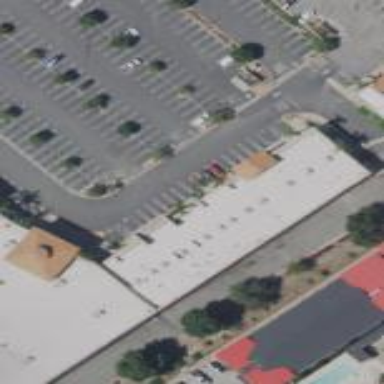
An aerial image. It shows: Retail building.